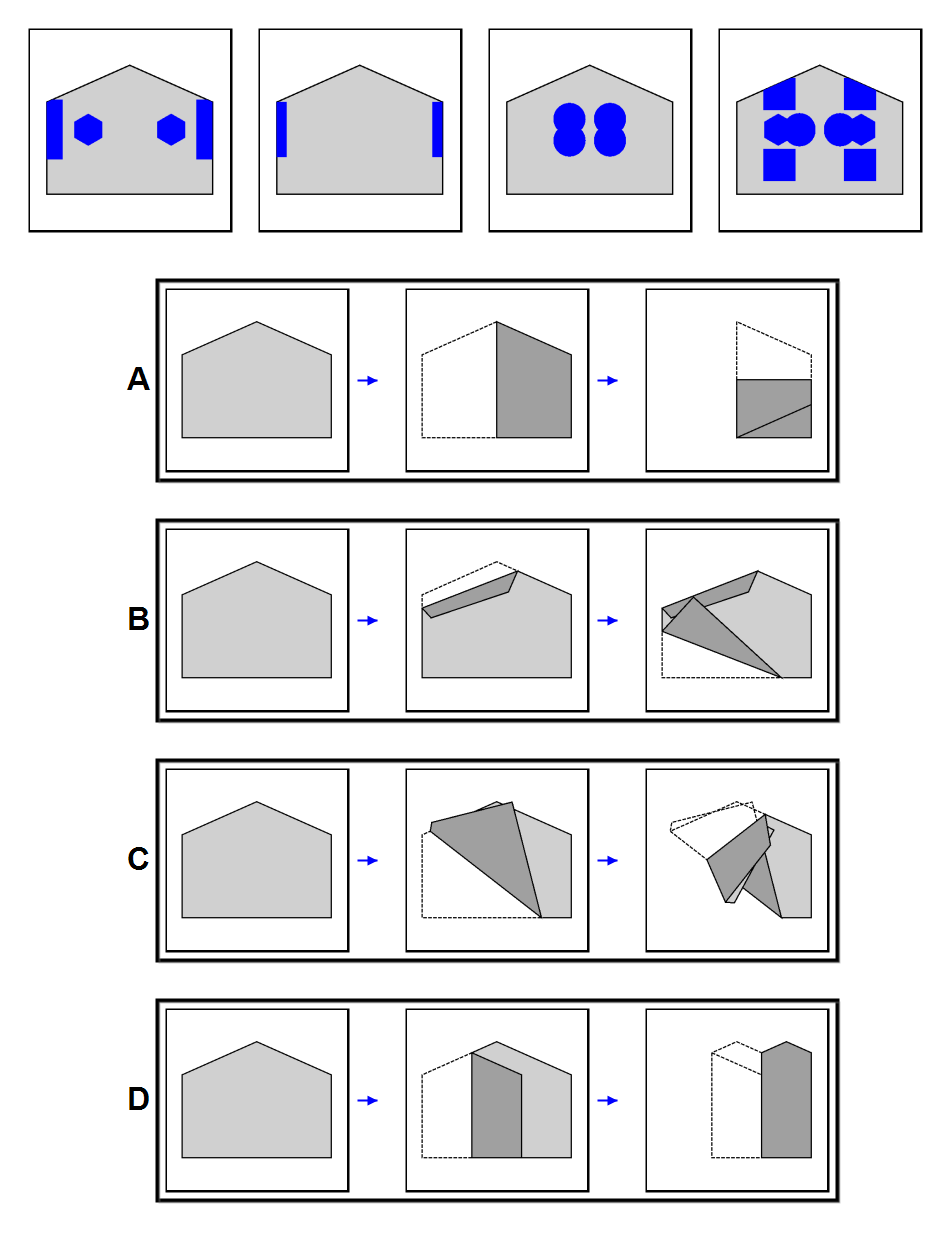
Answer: A